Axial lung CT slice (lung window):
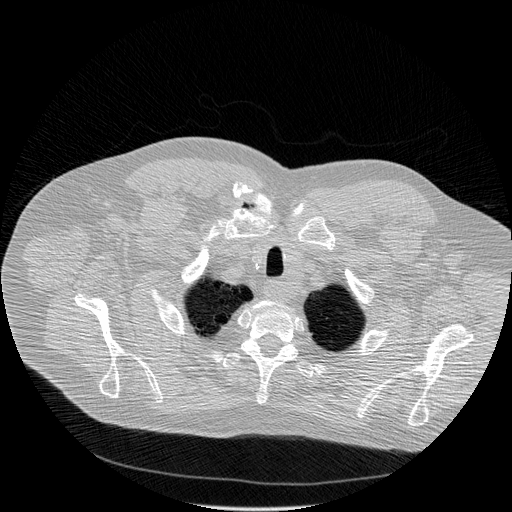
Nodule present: no